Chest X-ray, PA view. Patient: 50 years old, sex F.
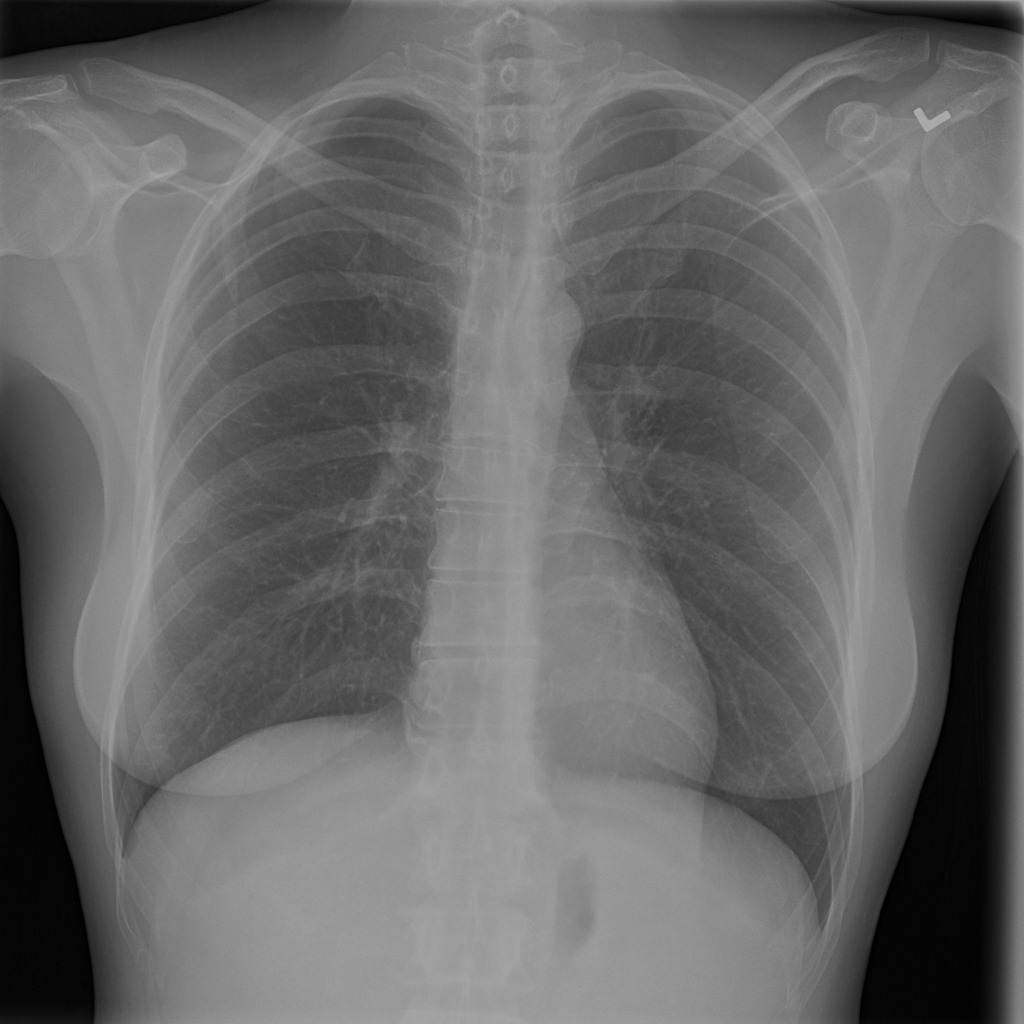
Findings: No Finding